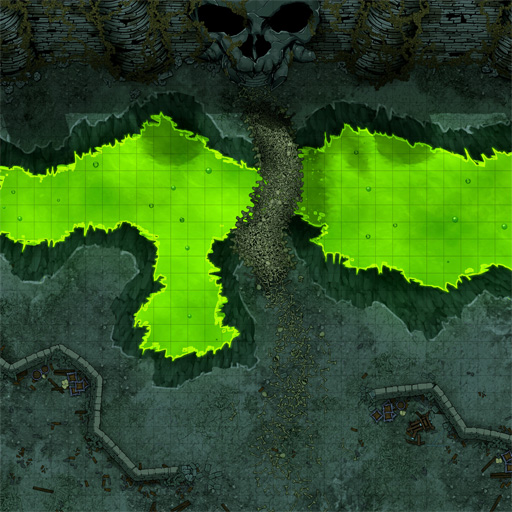
A D&D Grid Map stone cave acid river evil northern skull (Skeleton Fortress Entrance Map)